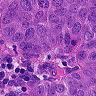
Metastatic tissue present: yes